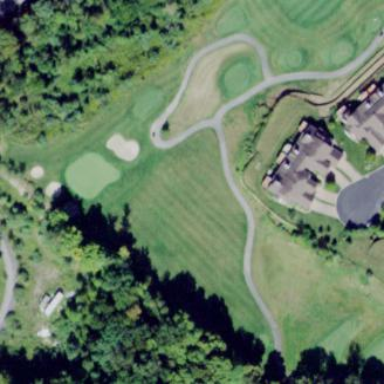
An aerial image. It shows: Rough area on grassy golf course.